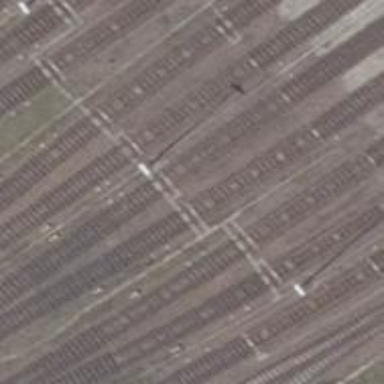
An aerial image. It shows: Rail yard with electrified contact lines for railway operations.